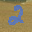
Label: 2